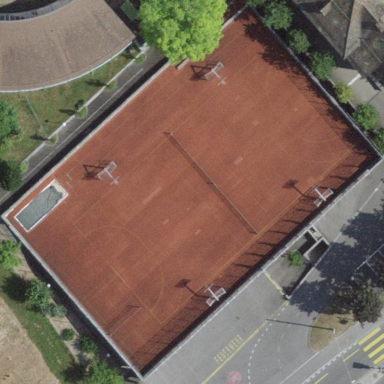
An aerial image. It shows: Basketball court on leisure land pitch.